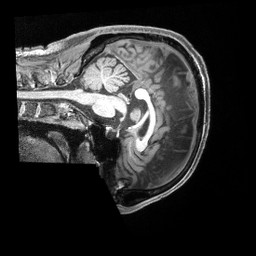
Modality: T1w
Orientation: sagittal
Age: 37
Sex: male
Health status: ill
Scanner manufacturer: siemens
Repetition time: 2.4 s
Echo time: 0.00231 s